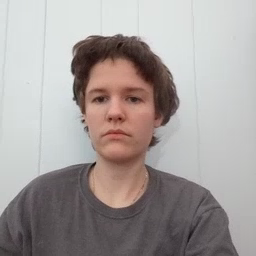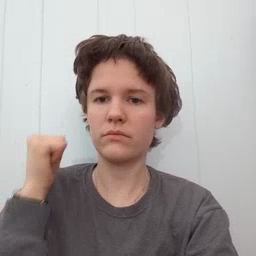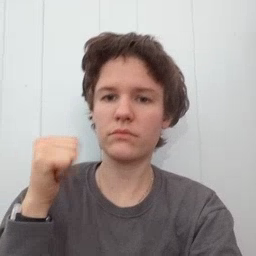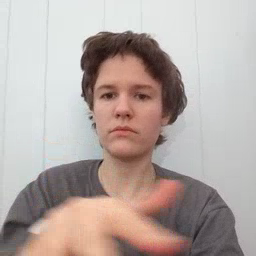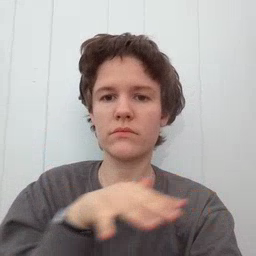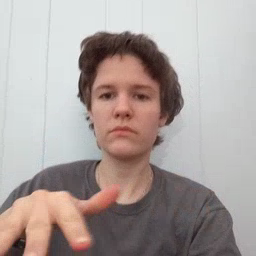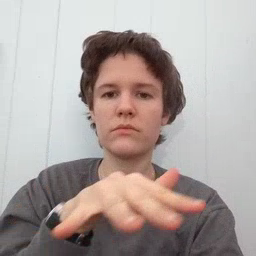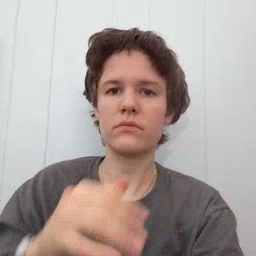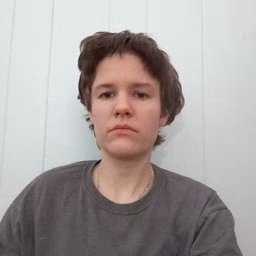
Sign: backyard